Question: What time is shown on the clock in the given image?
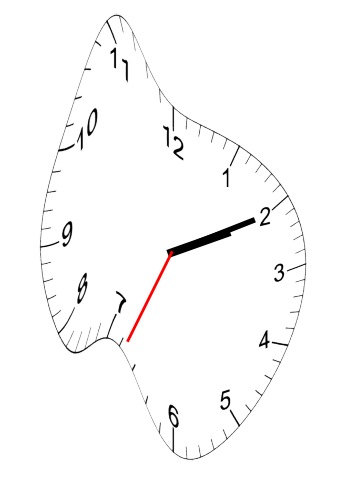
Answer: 02:10:34